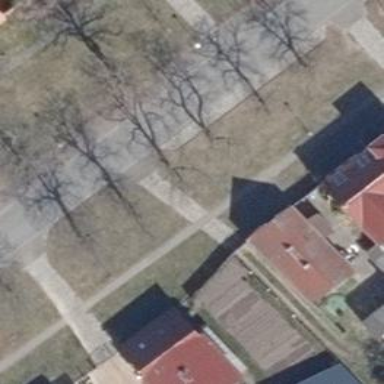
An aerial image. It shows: Avenue of deciduous broadleaved trees.